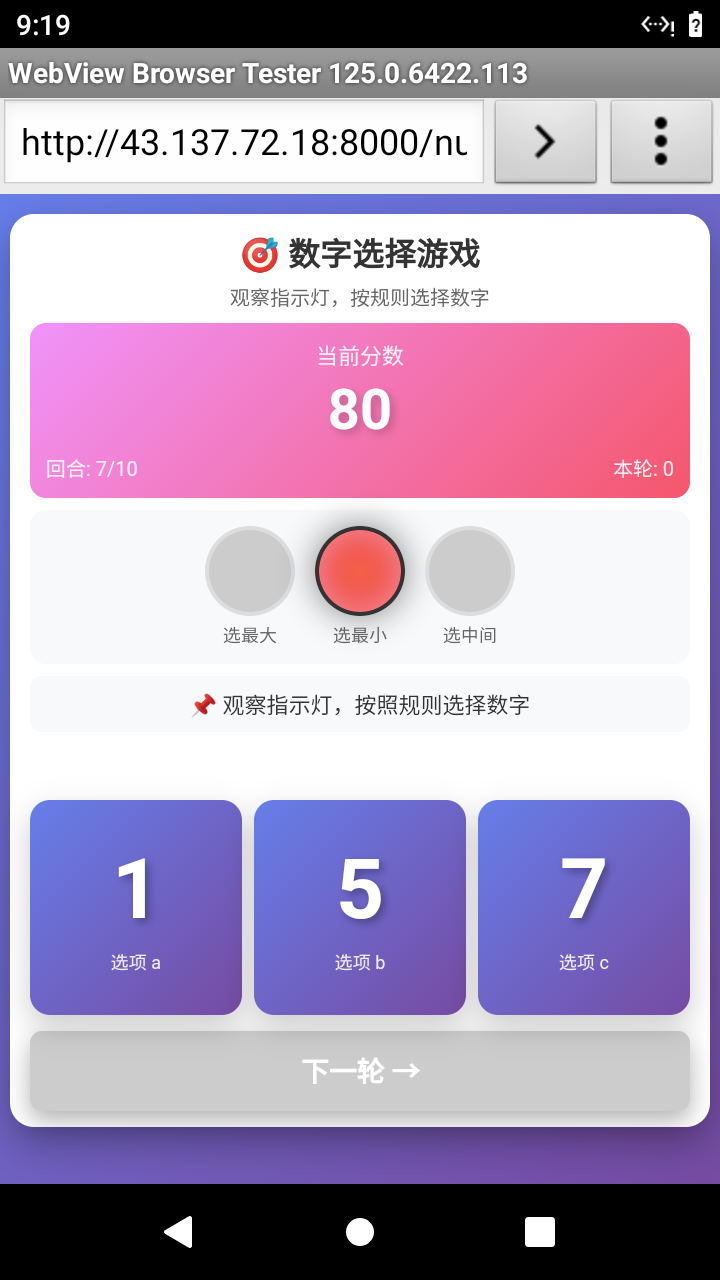

Select the correct number based on the traffic light color.
Answer: 0